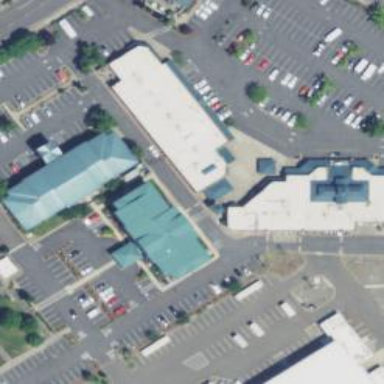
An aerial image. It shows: Commercial building.